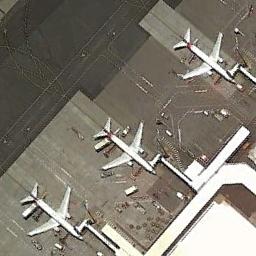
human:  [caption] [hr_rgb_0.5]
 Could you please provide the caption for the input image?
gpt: Three planes of the same size parked neatly next to the buildings inside the airport .

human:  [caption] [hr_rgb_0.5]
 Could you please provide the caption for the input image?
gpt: Three white planes parked at the corresponding gates .

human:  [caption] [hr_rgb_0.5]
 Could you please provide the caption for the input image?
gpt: Three airplanes are parked beside the terminal .

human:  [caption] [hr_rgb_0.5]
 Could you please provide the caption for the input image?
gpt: Three planes parked next to boarding bridges while some facilities and cars around them .

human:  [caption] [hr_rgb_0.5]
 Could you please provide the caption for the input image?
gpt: Three planes are in the parking lot next to the building .